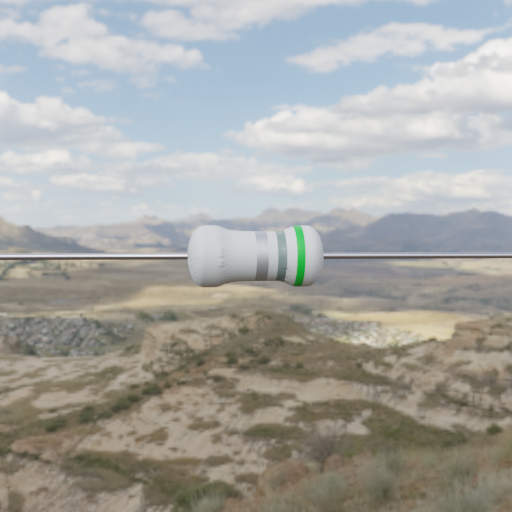
Resistor colour bands (in order): silver, gray, green